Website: macys
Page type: customer-info-address
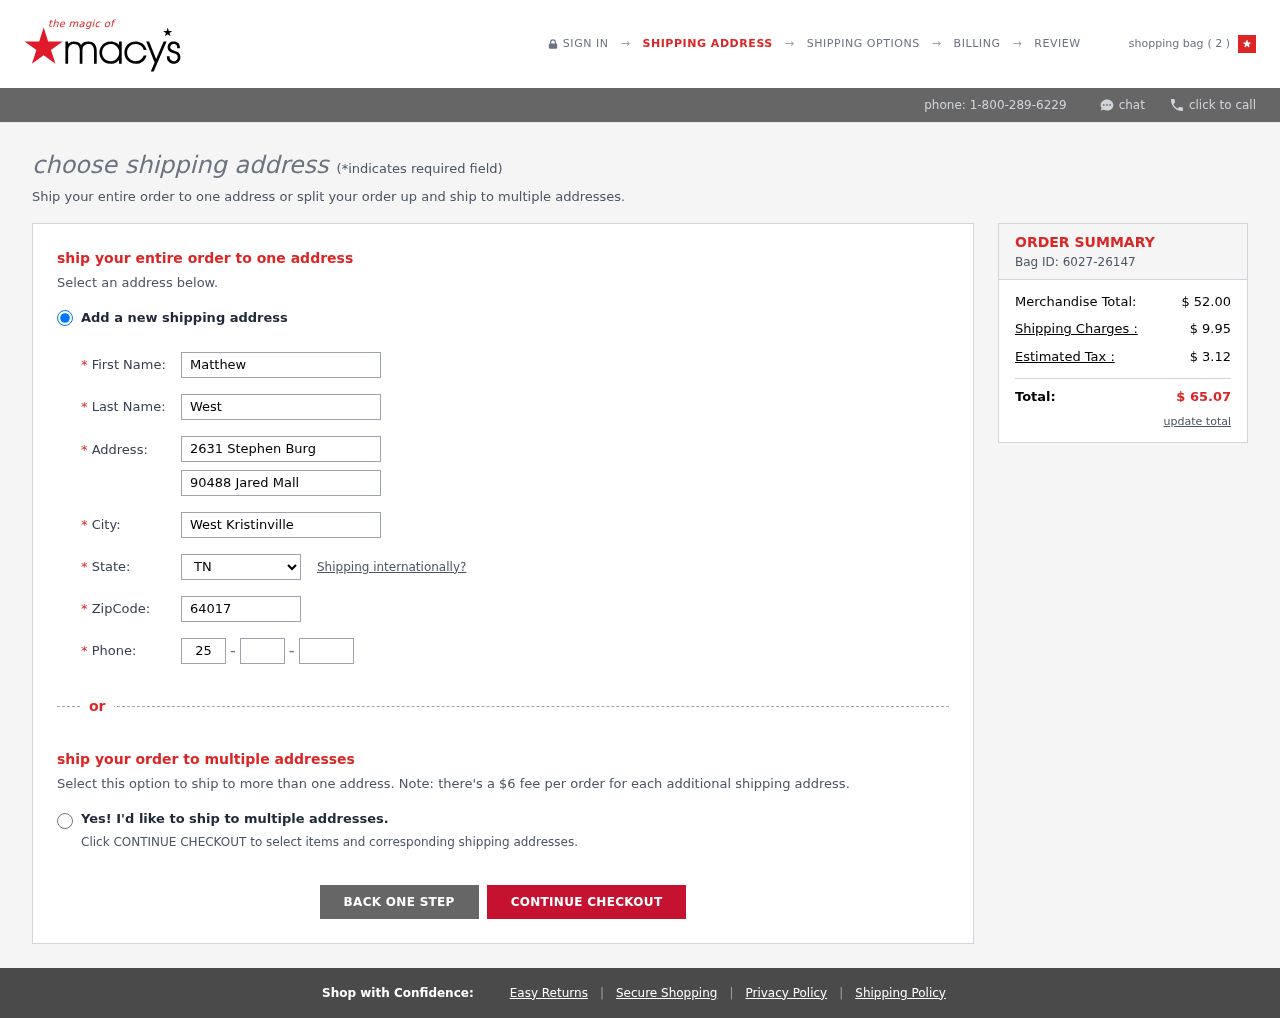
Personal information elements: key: PII_CITY
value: West Kristinville
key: PII_FIRSTNAME
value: Matthew
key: PII_LASTNAME
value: West
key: PII_PHONE_AREA
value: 259
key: PII_PHONE_PREFIX
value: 321
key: PII_PHONE_SUFFIX
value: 2928
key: PII_POSTCODE
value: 64017
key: PII_STATE_ABBR
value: TN
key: PII_STREET
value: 2631 Stephen Burg
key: PII_STREET2
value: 90488 Jared Mall
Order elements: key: ORDER_NUM_ITEMS
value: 2
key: ORDER_ID
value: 6027-26147
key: ORDER_SUBTOTAL
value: $ 52.00
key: ORDER_SHIPPING_COST
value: $ 9.95
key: ORDER_TAX
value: $ 3.12
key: ORDER_TOTAL
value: $ 65.07